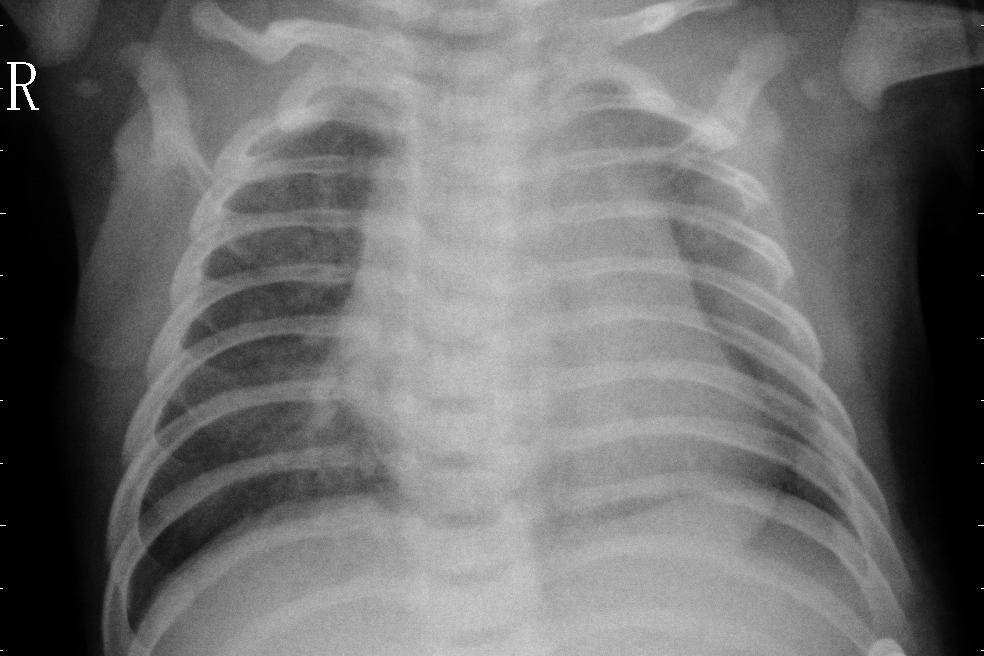
Diagnosis: PNEUMONIA